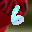
Label: 6